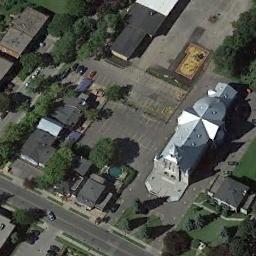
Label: church